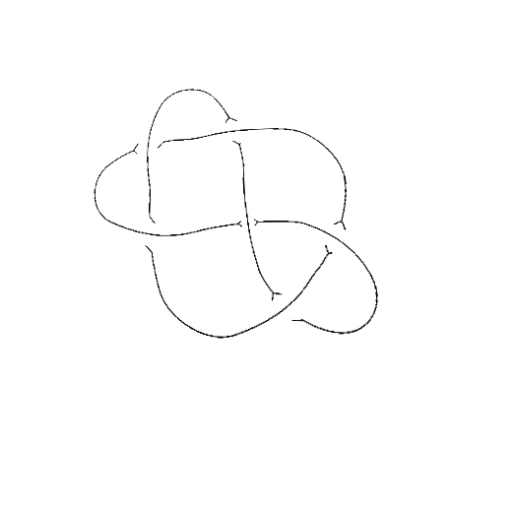
Crossing number: 6